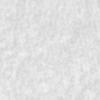
Label: no_change